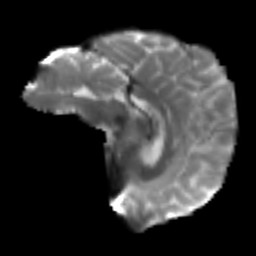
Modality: T2w
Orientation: sagittal
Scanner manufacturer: siemens
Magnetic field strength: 3 T
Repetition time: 3.6 s
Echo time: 0.092 s